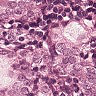
Metastatic tissue present: yes